Question: I have configured SSRS in SQL Server 2012 and can access the URL <URL> in browser.But I cannot see any such sites added in IIS manager

Im my report server project properties i have added Target server URL as <URL>. But on clicking deploy its showing 'specified report server url does not found'. I can see a ReportServer data base has been added in SQL Server Management Studio. Is there any additional configuration required for deploying report server project.
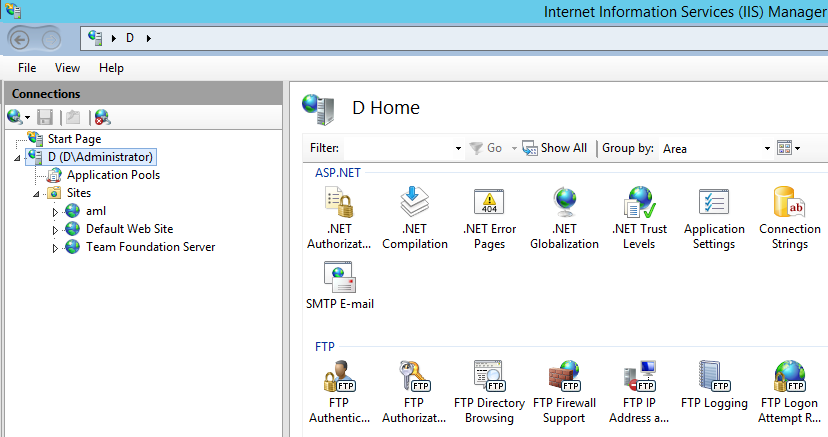
Answer: From SQL Server 2008 onwards, Reporting Services does not require IIS. So for a standard installation, you will not see the site in IIS Manager.
If necessary, you can configure Reporting Services using the Reporting Service Configuration Manager which will be available on the machine where reporting services was installed.
This article provides some useful information <URL>
As far as connecting to the ReportingServer to deploy a report, in your Project Properties, the TargetServerURL text box needs to be the URL of the target report server.
When publishing to a report server running in native mode, use the URL of the virtual directory of the report server (for example, <URL>. This is the virtual directory of the Report Server Web Service, not Report Manager.
You should confirm using the Reporting Service Configuration Manager what the Web Service URL is (not the Report Manager URL).
If you do have the correct URL, then something else to try is in your Project Properties General section set the following options to:
TargetReportPartFolder: <URL> Directory of Web Service URL]
Note that the first URL is the Report Manager URL.
I also found a MS webpage which provides details on setting deployment setting which may help <URL>